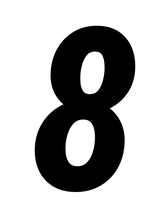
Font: Roboto-Italic_Condensed_Bold_Italic